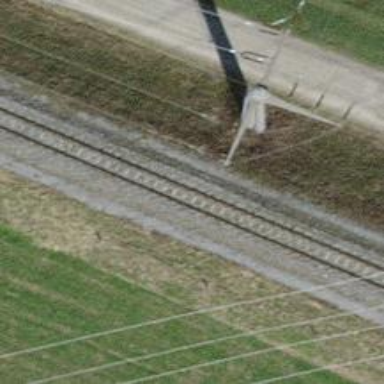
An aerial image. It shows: Power line is depicted.